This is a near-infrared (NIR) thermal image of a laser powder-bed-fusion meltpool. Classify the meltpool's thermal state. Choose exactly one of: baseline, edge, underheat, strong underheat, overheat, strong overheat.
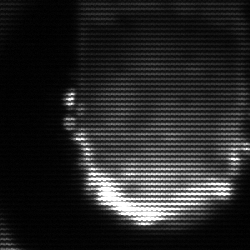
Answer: baseline